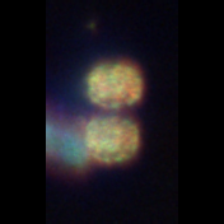
Taxon: Thalassionema
Group: Diatoms